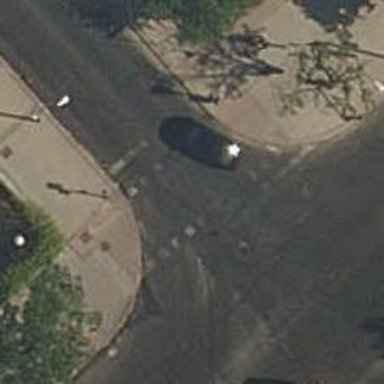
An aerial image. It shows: Crossing with traffic signals.